Question: I have downloaded latest openframeworks library from github.
I am able to run all mac examples. But I dont know whats wrong with iphone samples. None of the iphone examples are running. Showing lots of error everytime.
Is it problem with existing code or I have to do some settings ?
> Update: These are list of few errors:

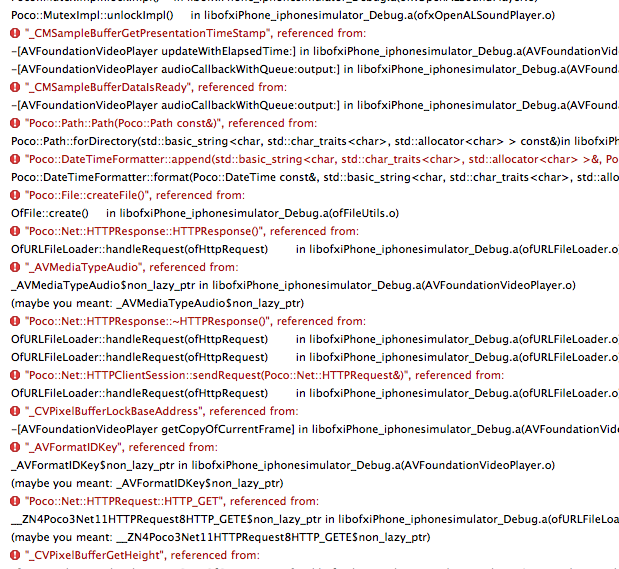
Answer: Seems like there are a couple of frameworks missing like for example CoreMedia. Add them step by step via "Add Files to "MyProject":

To get an idea of what frameworks are missing, just look into the docs of the affected classes e.g. CMSampleBuffer belongs to CoreMedia.framework